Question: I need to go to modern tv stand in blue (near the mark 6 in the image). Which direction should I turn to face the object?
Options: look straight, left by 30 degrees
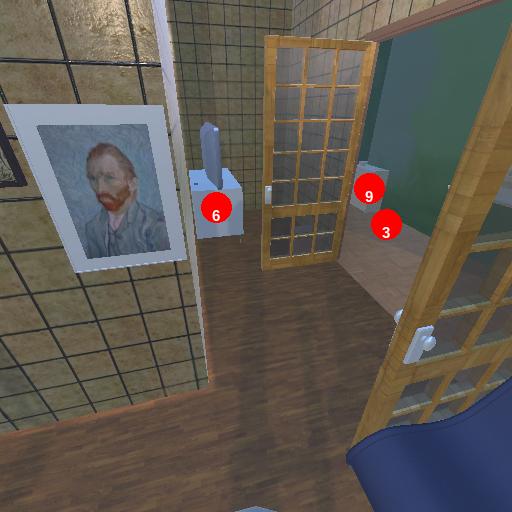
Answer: look straight